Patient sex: M
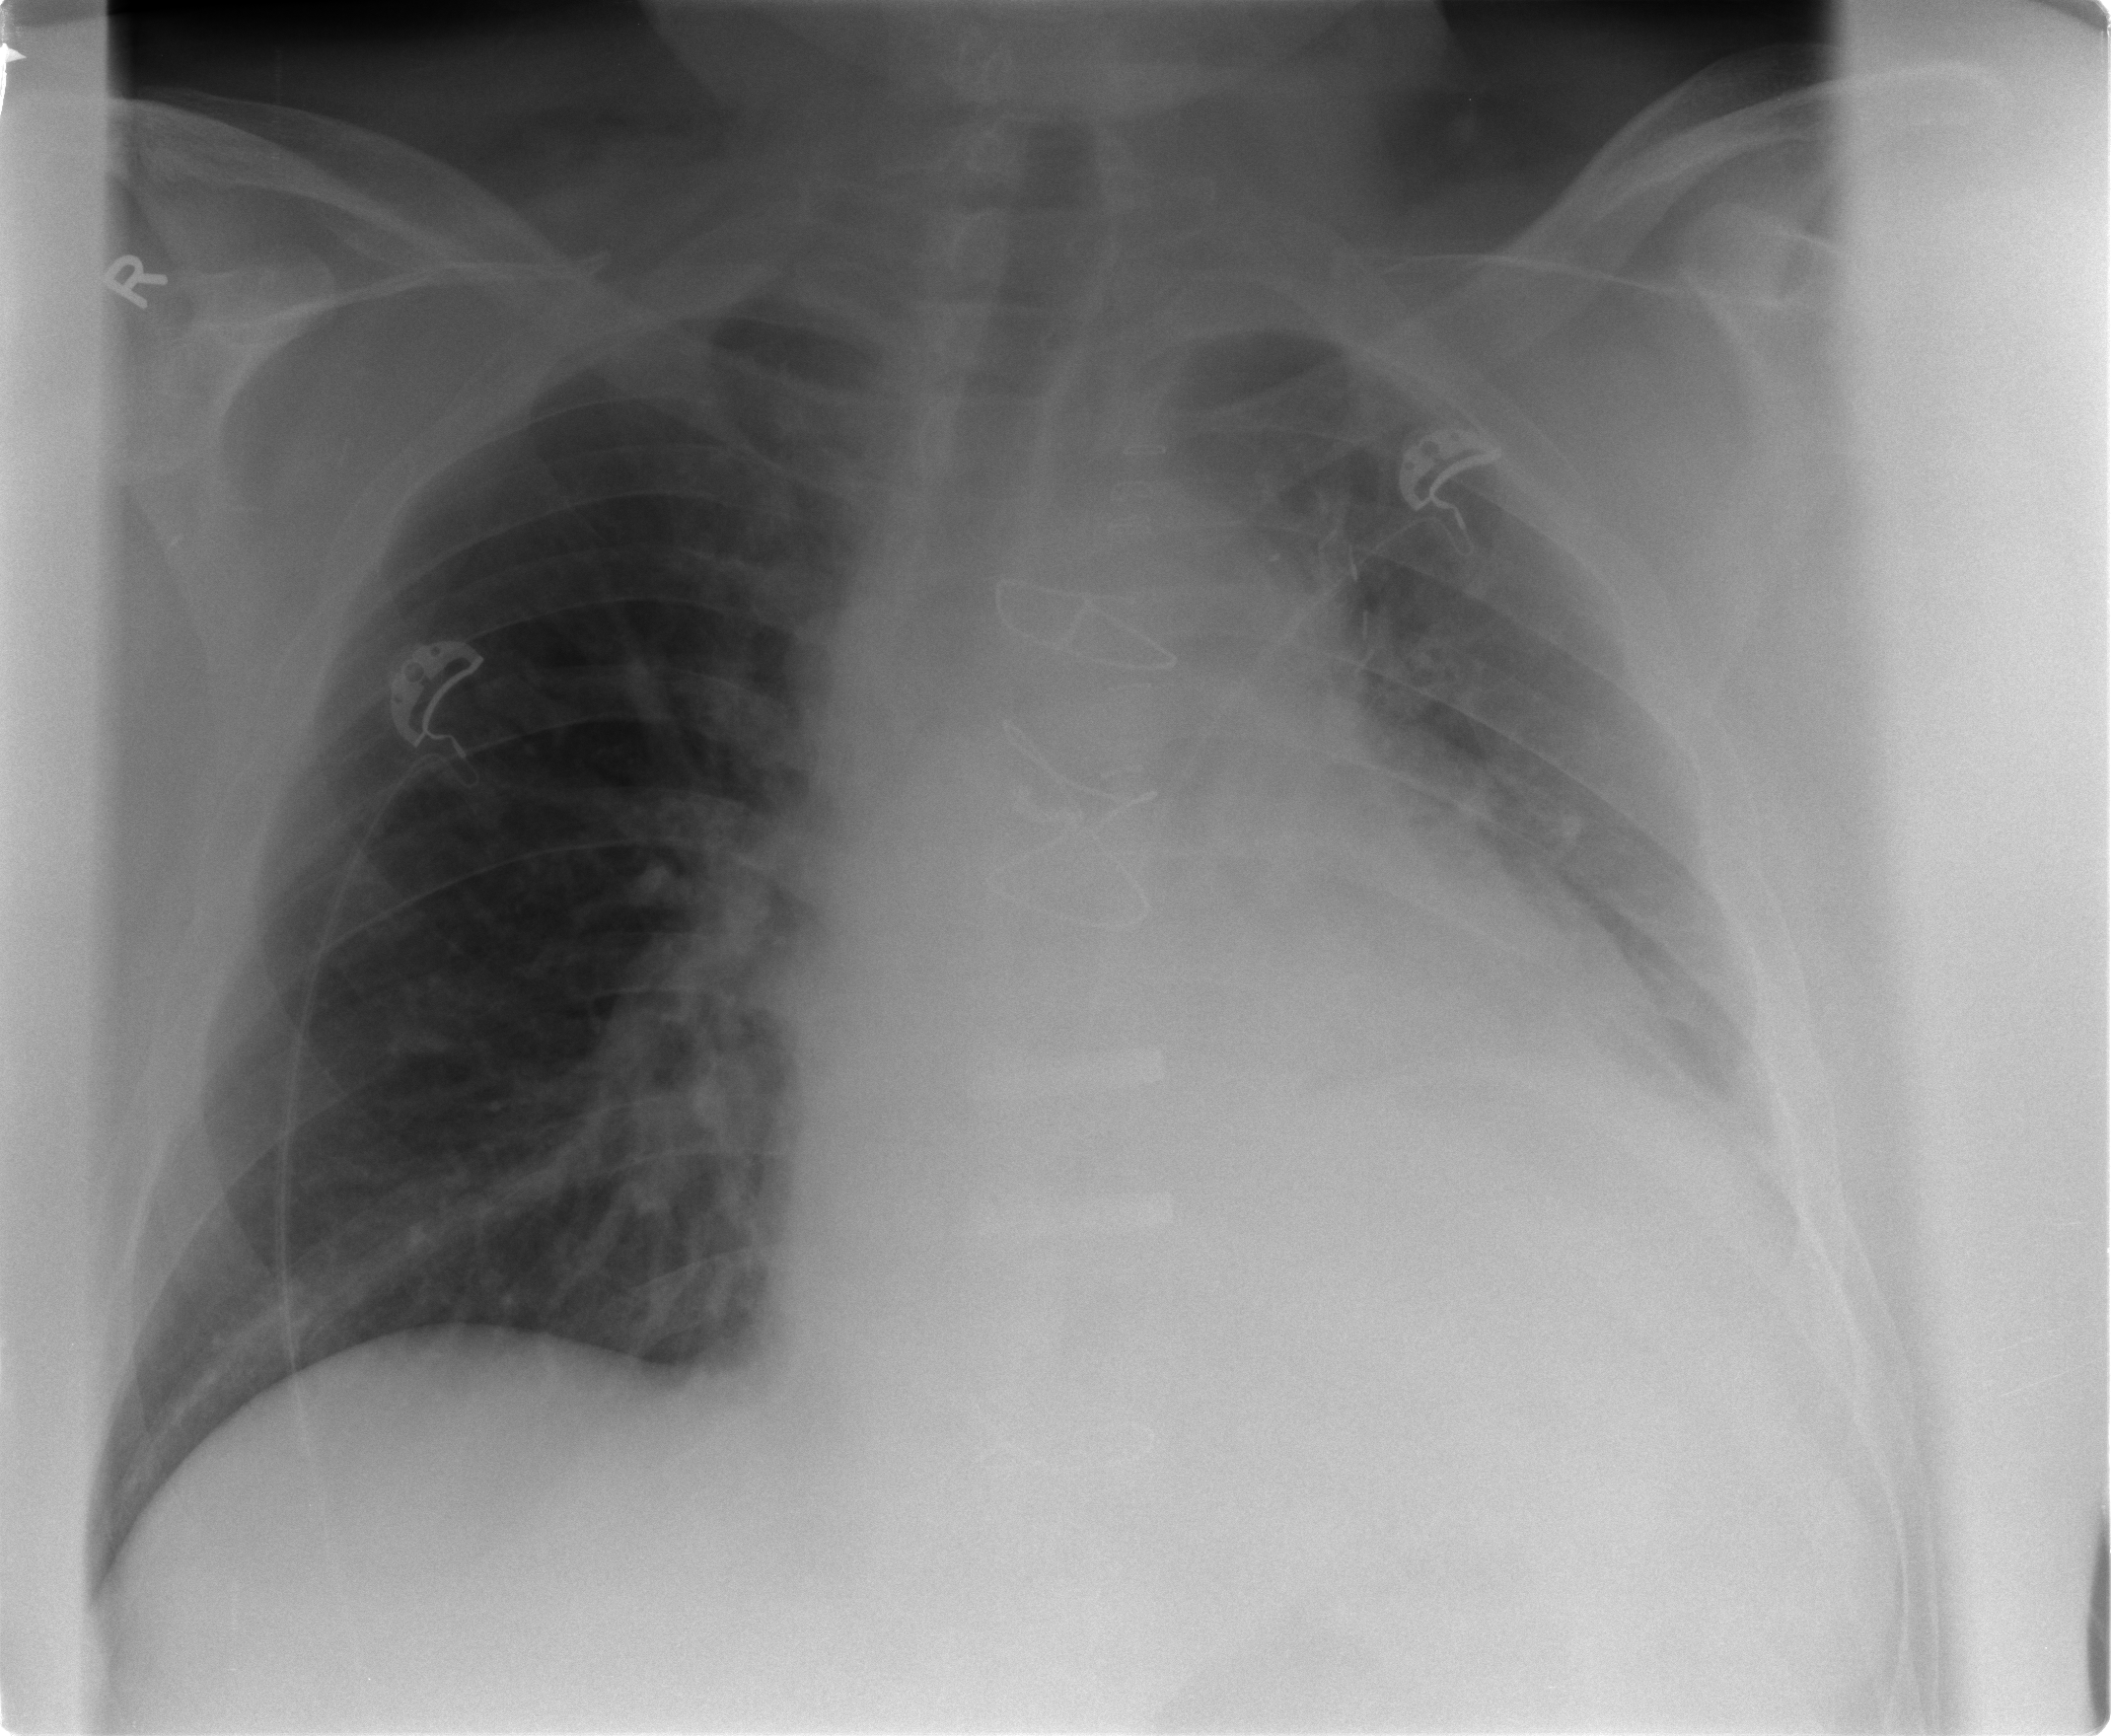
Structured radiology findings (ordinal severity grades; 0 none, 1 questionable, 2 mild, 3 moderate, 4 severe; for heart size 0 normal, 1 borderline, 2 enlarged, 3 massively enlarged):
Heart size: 2
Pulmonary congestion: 1
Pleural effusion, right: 0
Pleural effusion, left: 2
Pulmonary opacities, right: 0
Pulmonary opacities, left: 0
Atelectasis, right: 0
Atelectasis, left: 1